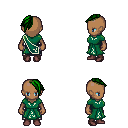
a pixel art fantasy rpg character, female body template, human, dark skin, sash dress, metal pants, green long mohawk hairstyle, maroon shoes, four views (front, back, left, right), 2x2 character sprite sheet, small pixel art, hard edges, no anti-aliasing